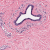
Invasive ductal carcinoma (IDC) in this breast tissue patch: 0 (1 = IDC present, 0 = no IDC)